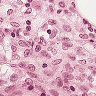
Metastatic tissue present: no